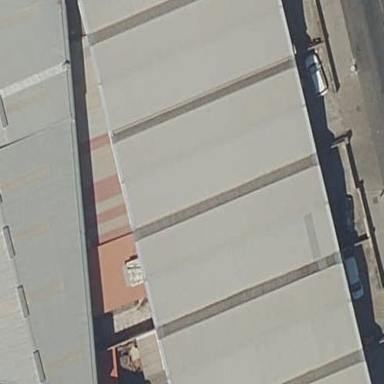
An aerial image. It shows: Industrial building.